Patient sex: M
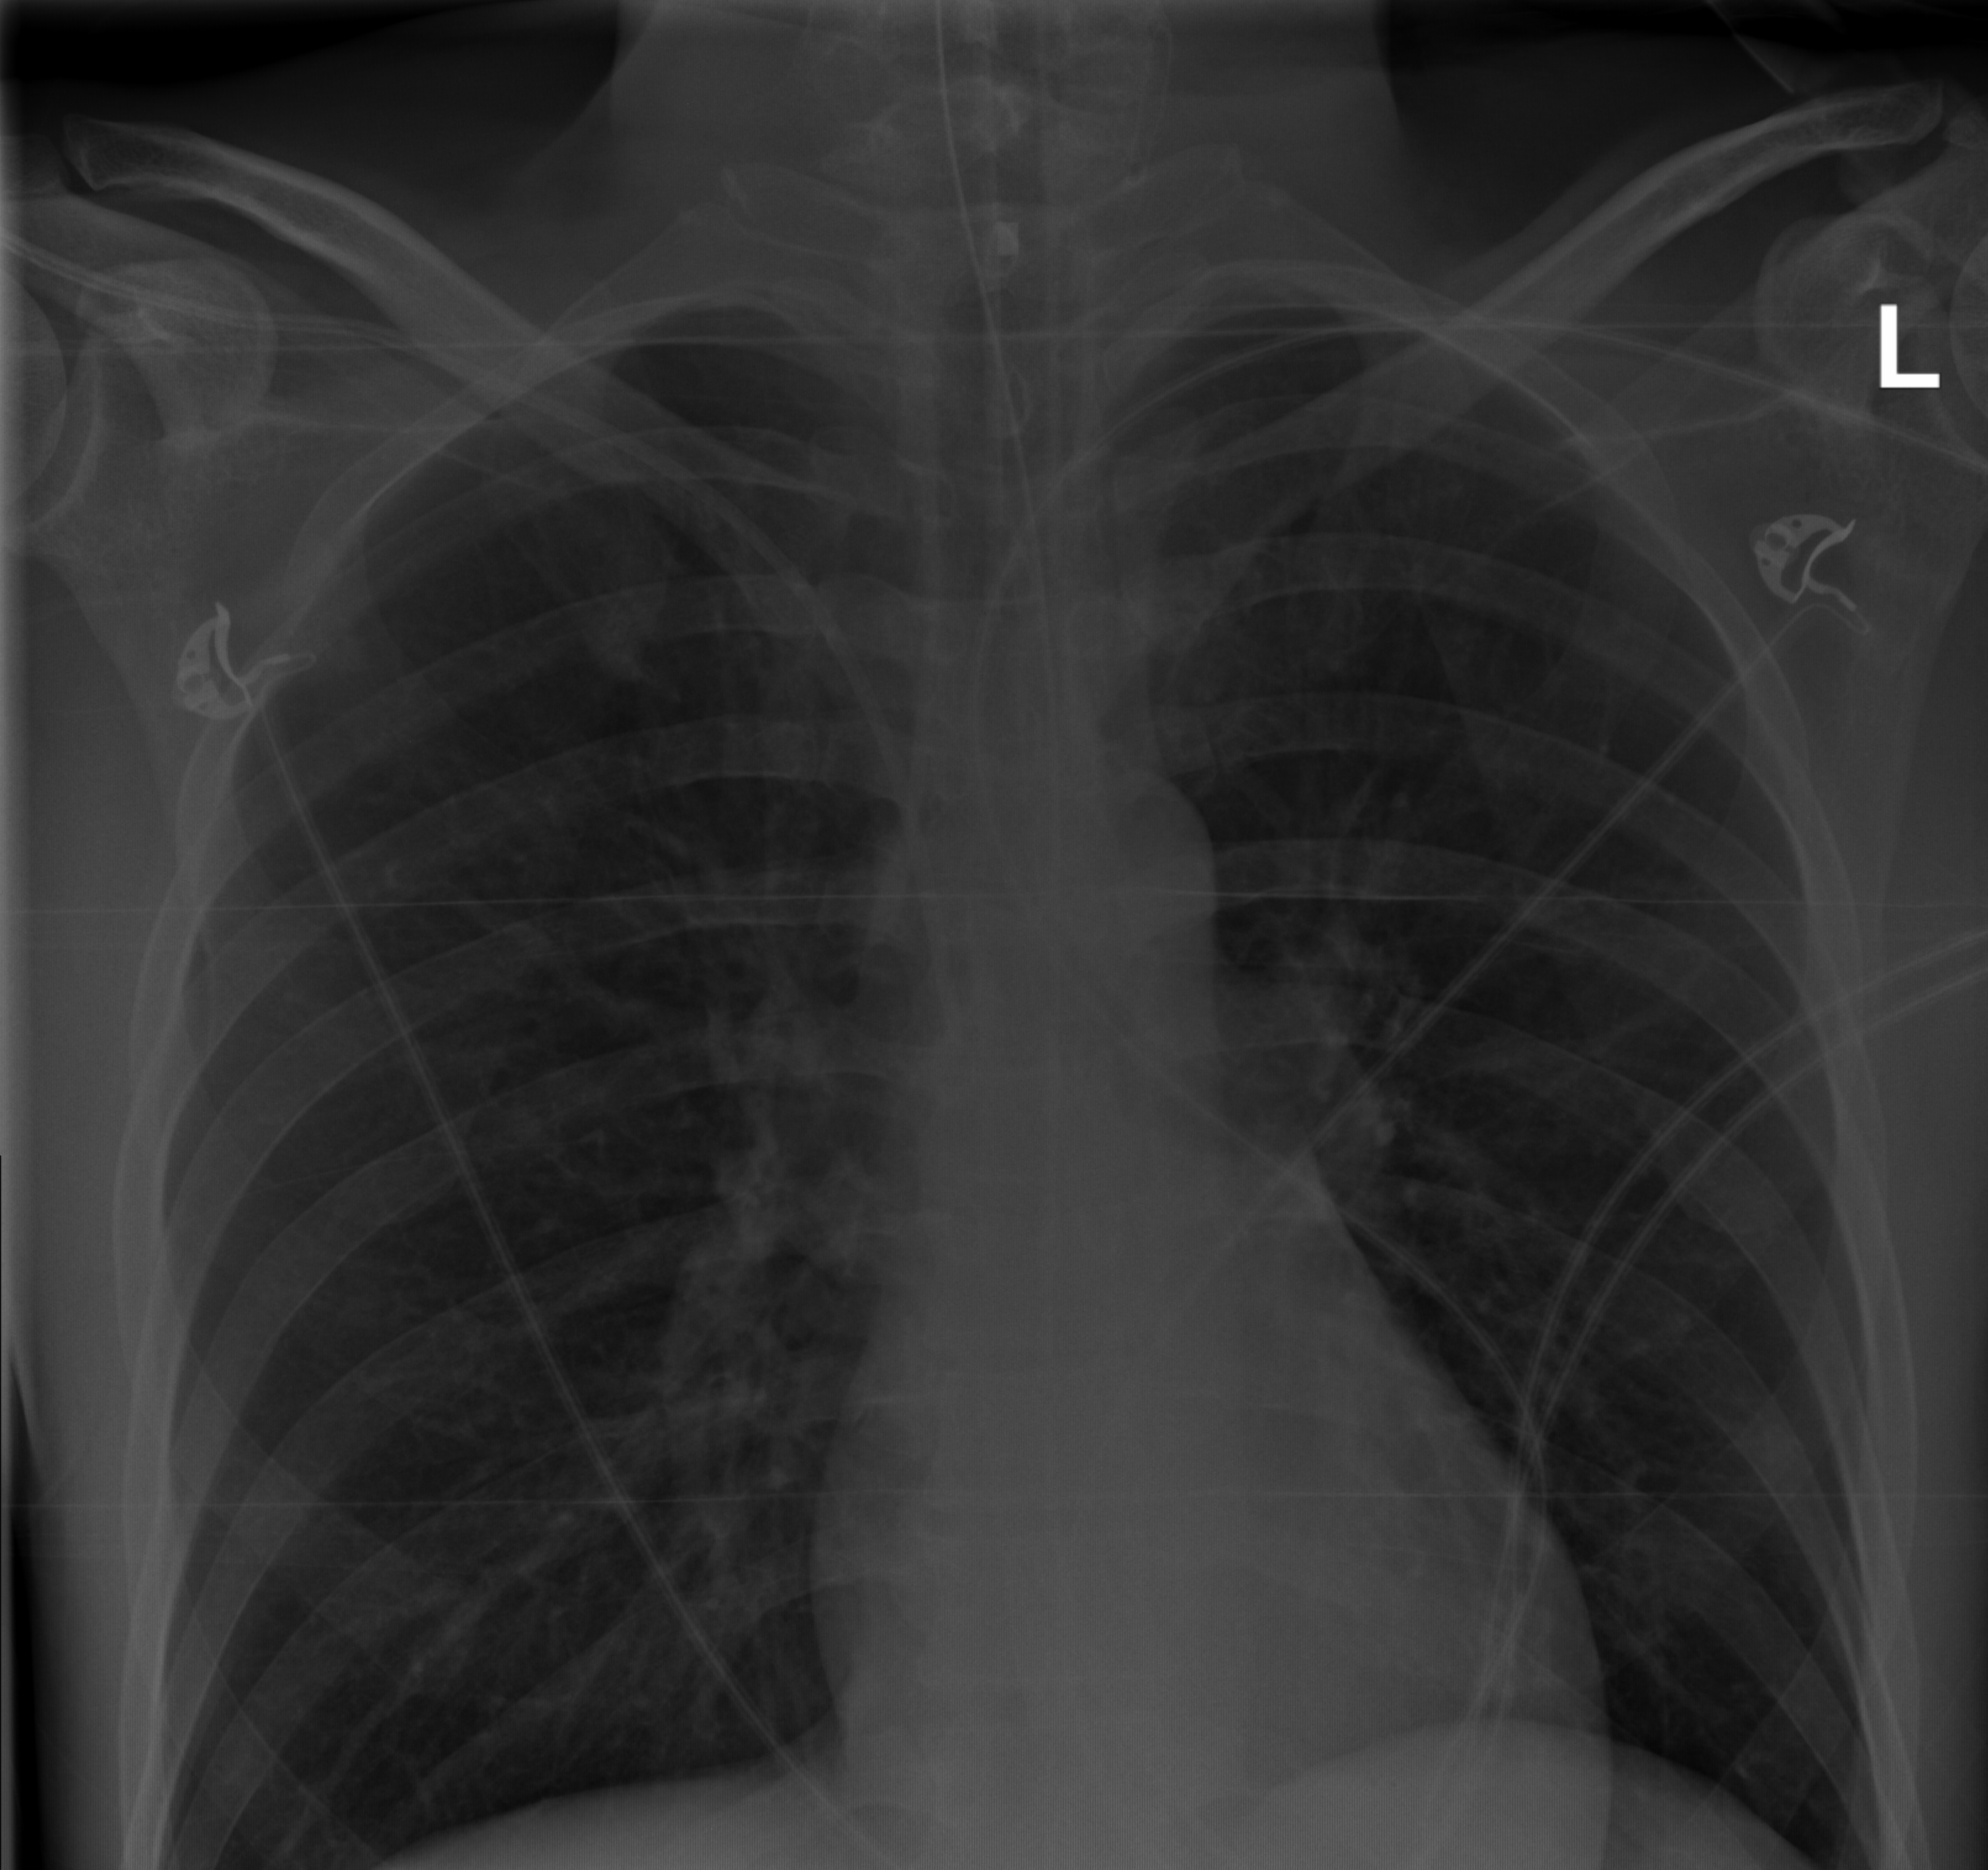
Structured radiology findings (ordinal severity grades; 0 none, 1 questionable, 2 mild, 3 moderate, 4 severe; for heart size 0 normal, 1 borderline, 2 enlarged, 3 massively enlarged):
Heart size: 0
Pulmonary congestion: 0
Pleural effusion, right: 0
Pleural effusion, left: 0
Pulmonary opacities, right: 0
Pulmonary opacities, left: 0
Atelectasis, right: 2
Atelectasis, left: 0